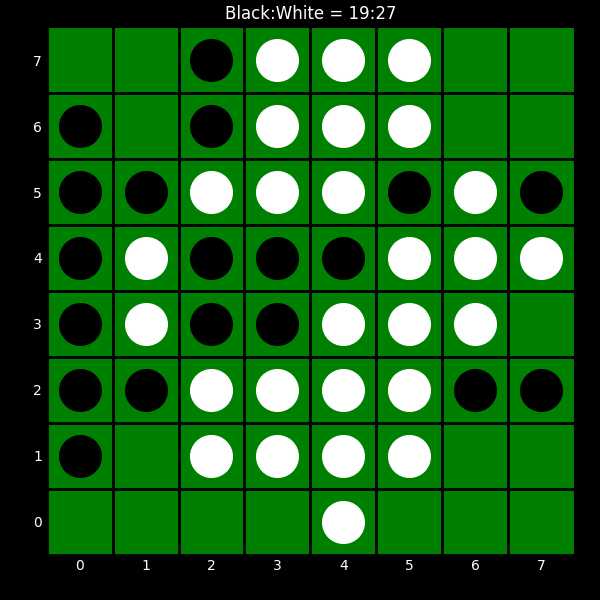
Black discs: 19
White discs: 27